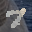
Label: 7